Question: I posted not so long ago a class diagram for an application that I am making. Got some helpful tips and went to work. Designing sure is tough! Anyways, I made a version 2.0, but ran into other things. Maybe somebody could give pointers, or comments, or advice concerning my class diagram :-)

First I had 'Speed' in SomeInterface as part of the abstract class. After consideration I figured that this was not the best place to put 'Speed'. A not so good thing was that I was not able to give a proper name to the interface, and that I didn't know where to put 'Speed', in the Attribute or Operations compartment since it is a property...
Each object (Bullet, Invader, Ship) moves at it's own rate, so I put 'Speed' into an interface. All objects inherit from super class , and only override the Update() method. The abstract class does nothing with the Update method it got from , it's just there to show that it got it from there. I do not know if this is the correct way, or that I should leave it out and only show it in the classes that override it?
Another problem that I do not know how to handle is the animation that is done by the invaders. I got the following properties: SheetSize, FrameSize, and CurrentFrame. Sheet contains the alien pictures (like a flip book), FrameSize is for selecting just on frame on the sheet, and CurrentFrame... well, holds the current frame. Since Ship and Bullet do not animate, these properties are not usefull for them. Where to put them?
Finally, I didn't where to implement IBulletBehavior. First I had each bullet behavior implement IBulletBehavior, but switched to letting the abstract Bullet class implement it. Is there any rule that says which one to take?
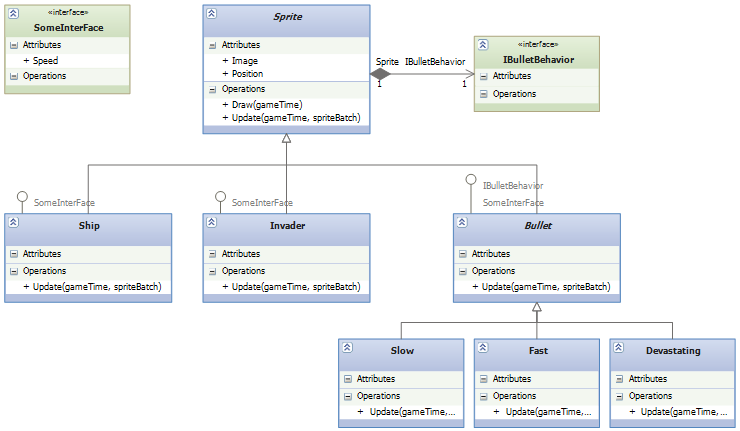
Answer: Abstract classes describe what a class is. You do not have to implement the actual functionality of the method calls, so don't feel like you have to implement everything about a bullet in your Bullet class. Also, interfaces are great for describing what you class is capable of. Abstract classes show what something is (Is-A) and interfaces describe what the class can do.
(I don't know if this is just a class/interface exercise or if you are actually making a game. If it is just an exercise, you can skip to the next paragraph). For your SomeInterFace interface, how about something like IMoveable or IMobile? In here you can also look at mathematical vectors. The interface should not expose Speed, unless you want objects outside of the one implementing it to interact with Speed. Instead, it should be something along the lines of Move () and/or DetectCollision (). External interactions go in the interface--you're telling the world what you can do.
Finally, what is IBulletBehavior and why should a sprite care if it is one? This comes back to describing what you class can do. A bullet is a sprite but implements IBulletBehavior (whatever that is). Do you want all sprites to implement IBulletBehavior? What happens when you want a rock or something to just sit in the players way? You will now have an object that doesn't implement the specified behavior.